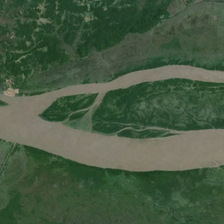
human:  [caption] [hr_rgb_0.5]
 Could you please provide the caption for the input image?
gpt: many green plants are in two sides of a yellow river with two branches .

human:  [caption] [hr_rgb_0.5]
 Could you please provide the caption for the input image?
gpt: many green plants are in two sides of a yellow river with two branches .

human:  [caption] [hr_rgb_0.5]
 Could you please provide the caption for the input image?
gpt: many green plants are in two sides of a yellow river with two branches .

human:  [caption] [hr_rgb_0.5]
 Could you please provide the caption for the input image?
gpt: many green plants are in two sides of a yellow river with two branches .

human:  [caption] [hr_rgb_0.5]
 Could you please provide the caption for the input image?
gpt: many green plants are in two sides of a yellow river with two branches .